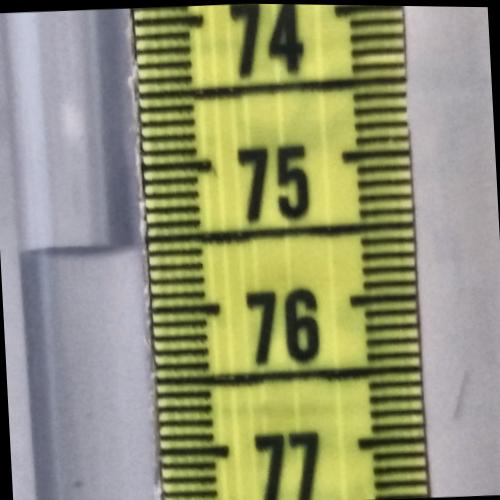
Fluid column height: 75.5 cm